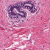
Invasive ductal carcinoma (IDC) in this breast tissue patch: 0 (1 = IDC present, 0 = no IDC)